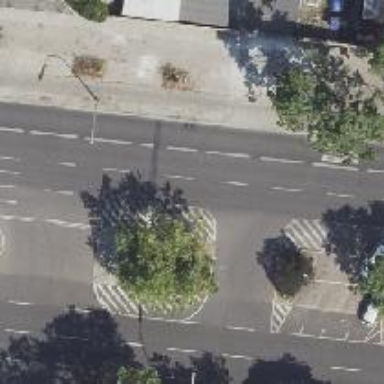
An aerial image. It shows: Secondary road with asphalt surface and lane markings. It is dual carriageway with shared busway on the right and parking lane on the right side.